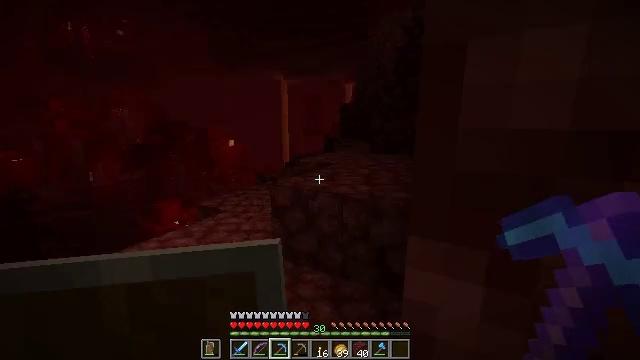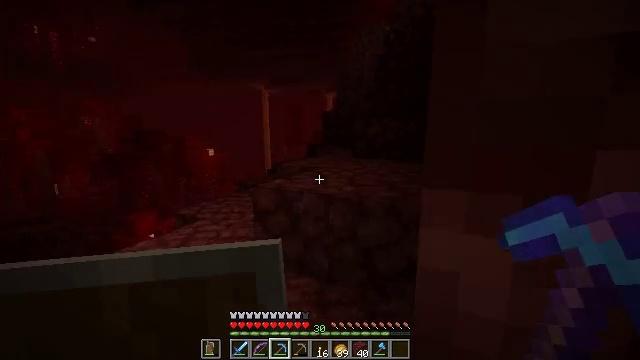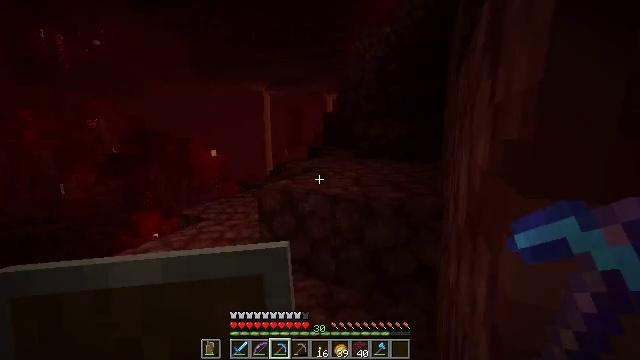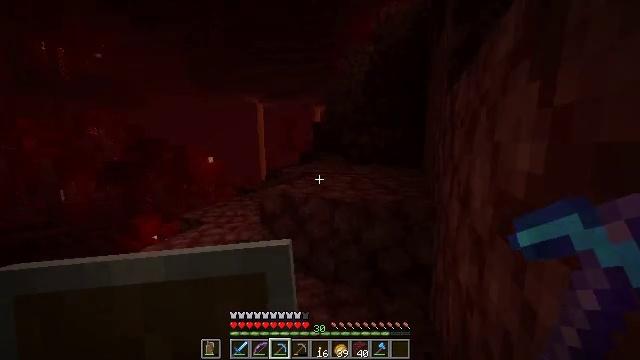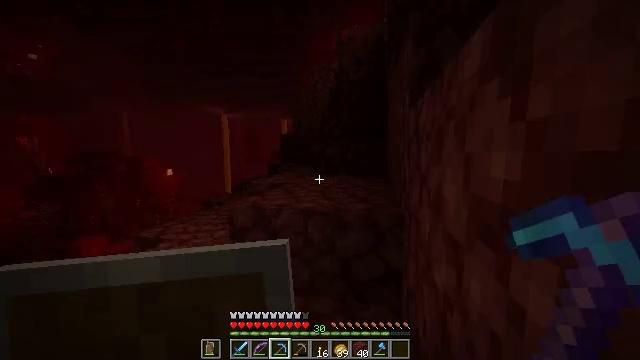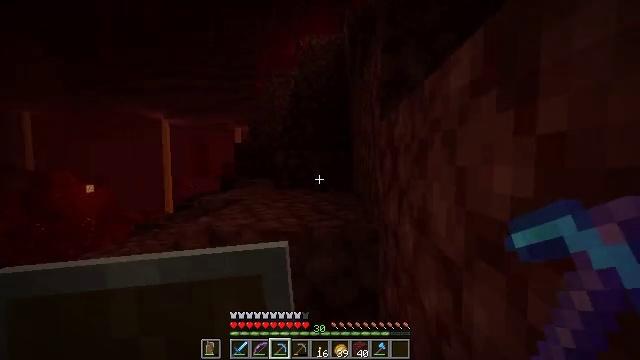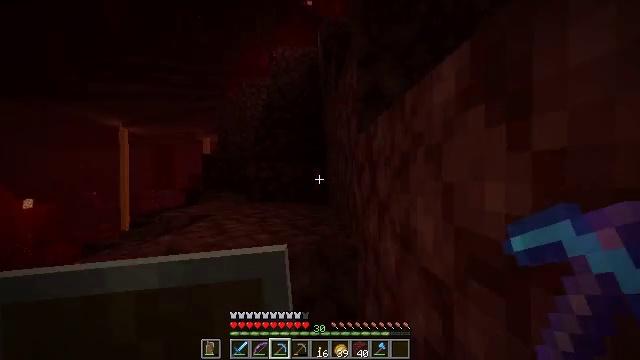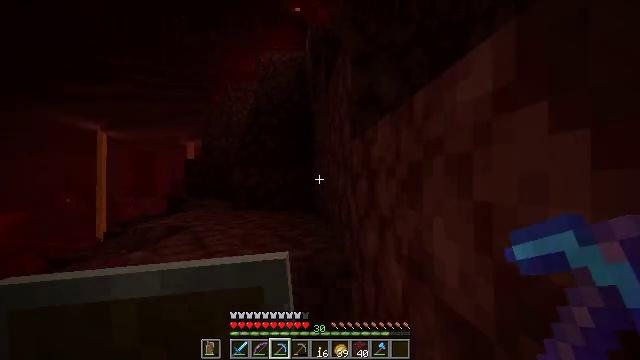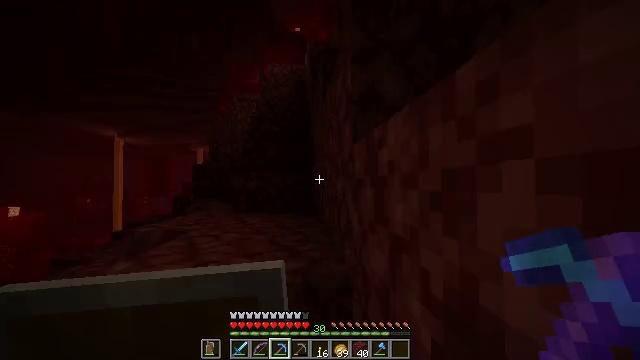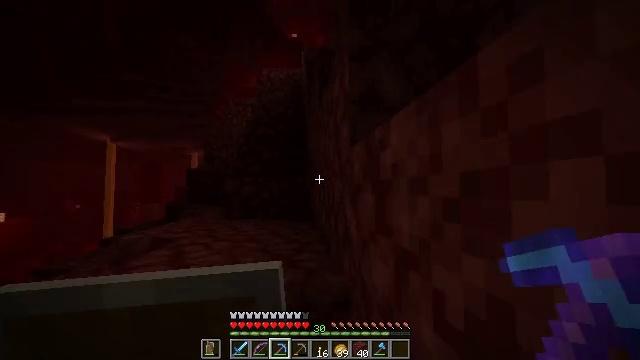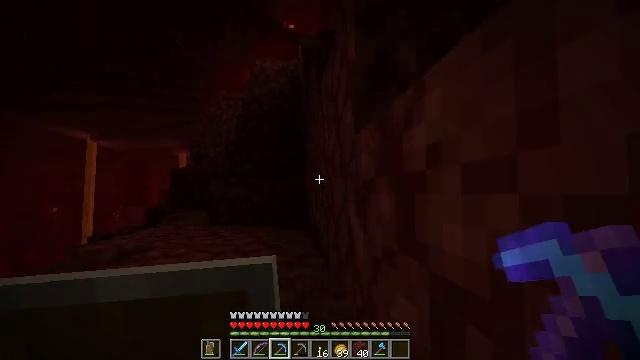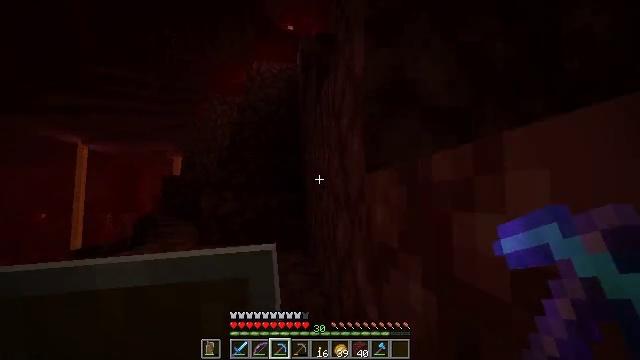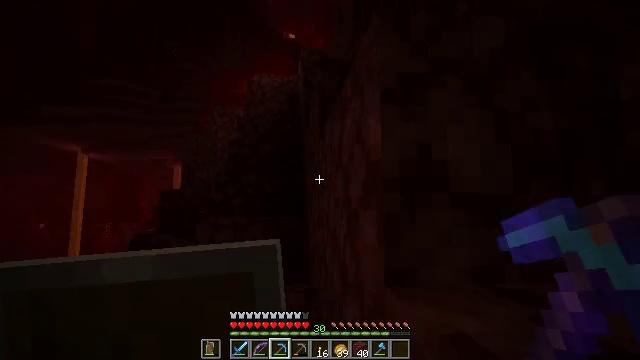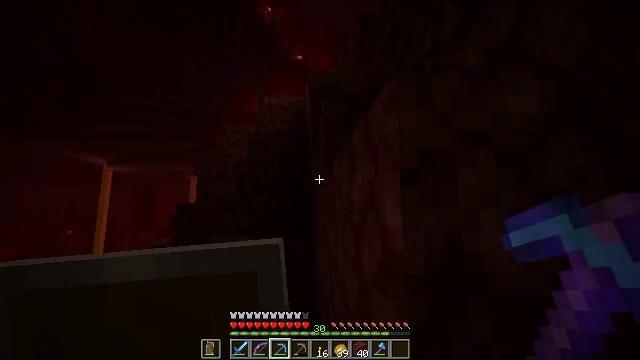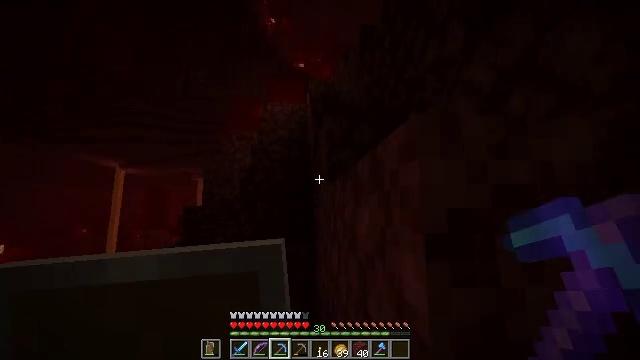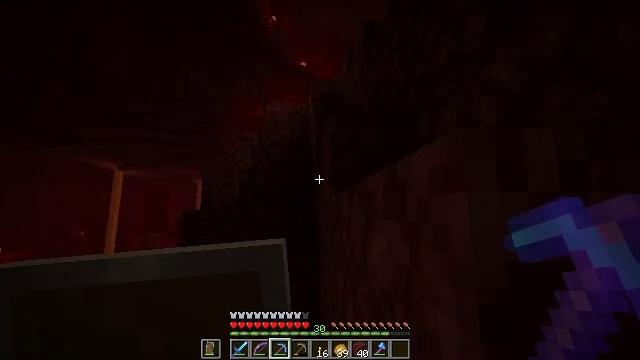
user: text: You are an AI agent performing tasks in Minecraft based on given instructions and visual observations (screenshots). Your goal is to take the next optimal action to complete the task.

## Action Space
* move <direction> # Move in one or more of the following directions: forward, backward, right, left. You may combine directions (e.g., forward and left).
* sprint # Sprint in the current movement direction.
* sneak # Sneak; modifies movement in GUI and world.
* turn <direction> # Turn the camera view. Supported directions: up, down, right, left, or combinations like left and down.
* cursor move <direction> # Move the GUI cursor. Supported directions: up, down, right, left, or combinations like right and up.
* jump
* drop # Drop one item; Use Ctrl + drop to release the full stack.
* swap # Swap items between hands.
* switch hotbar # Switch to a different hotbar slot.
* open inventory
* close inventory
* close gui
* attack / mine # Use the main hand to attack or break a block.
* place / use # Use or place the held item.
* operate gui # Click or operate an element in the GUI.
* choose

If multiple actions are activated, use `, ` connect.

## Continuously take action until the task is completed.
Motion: motion action
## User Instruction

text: Harvest nether wart blocks for resources.
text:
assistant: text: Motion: move forward, sprint, turn right and up
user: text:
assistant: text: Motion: move forward, sprint
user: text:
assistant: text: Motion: move forward, sprint, turn right
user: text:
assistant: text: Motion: move forward, turn right and up
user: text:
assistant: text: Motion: move forward, turn right and up
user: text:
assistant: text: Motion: move forward, turn right and up
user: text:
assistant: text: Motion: move forward, turn right and up
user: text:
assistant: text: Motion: move forward
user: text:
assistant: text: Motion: move forward, turn up
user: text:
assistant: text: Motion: move forward
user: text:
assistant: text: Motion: move forward, jump
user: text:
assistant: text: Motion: move forward, turn up, jump
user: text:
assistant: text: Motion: move forward, turn left and up, jump
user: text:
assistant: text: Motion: move forward
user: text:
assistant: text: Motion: move forward
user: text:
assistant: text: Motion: move forward
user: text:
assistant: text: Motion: move forward
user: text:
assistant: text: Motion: move forward
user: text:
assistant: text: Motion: move forward, sprint, turn left and down
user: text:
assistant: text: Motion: move forward, sprint, turn left
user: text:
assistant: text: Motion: move forward, turn left and down
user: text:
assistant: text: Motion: move forward
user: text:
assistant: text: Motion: move forward
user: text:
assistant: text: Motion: move forward
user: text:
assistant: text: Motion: move forward
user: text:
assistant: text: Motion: move forward
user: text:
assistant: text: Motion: move forward, turn right
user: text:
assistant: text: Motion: move forward, turn right, jump
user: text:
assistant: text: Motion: move forward, turn right, jump
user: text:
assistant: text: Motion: move forward, jump